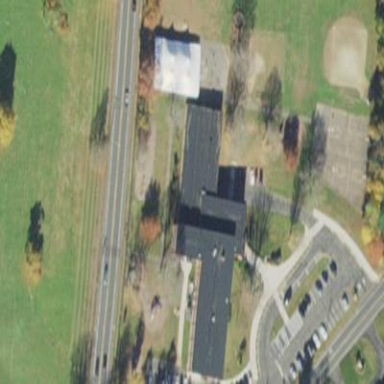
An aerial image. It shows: School.